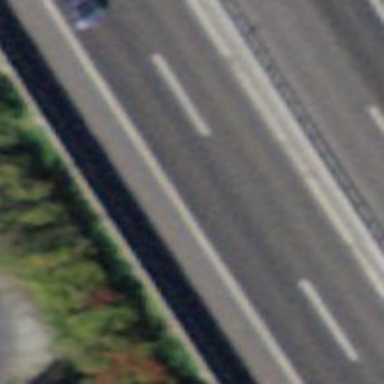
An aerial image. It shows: Motorway.